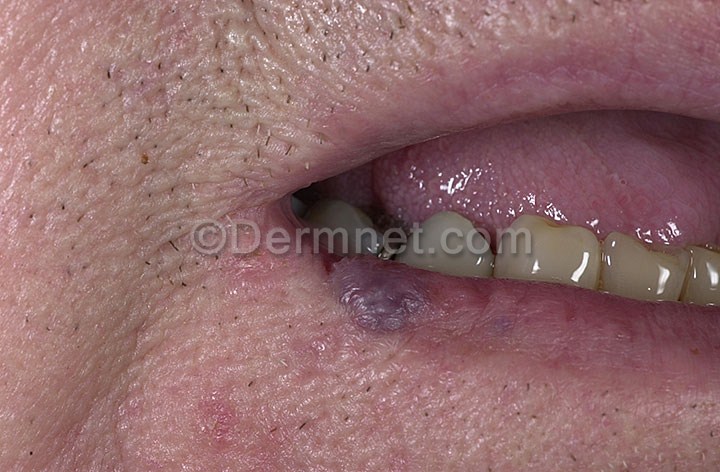
Disease: Vascular Tumors